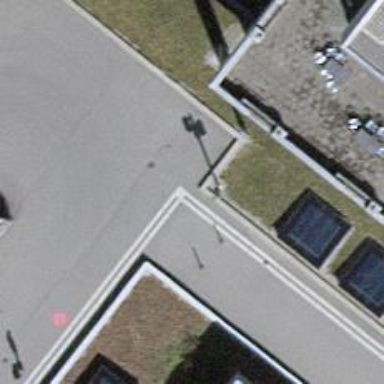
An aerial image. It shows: Bollard barrier.